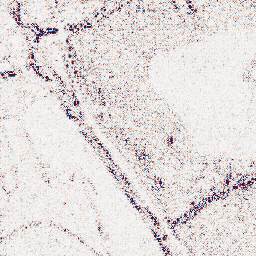
Category: wavelet
Decomposition family: wavelet_reverse_biorthogonal
Decomposition parameters: wavelet: rbio5.5
level: 1
Upsampling method: regularized
Upsampling parameters: scale: 4
lambda_reg: 0.001
Upsampling scale: 4